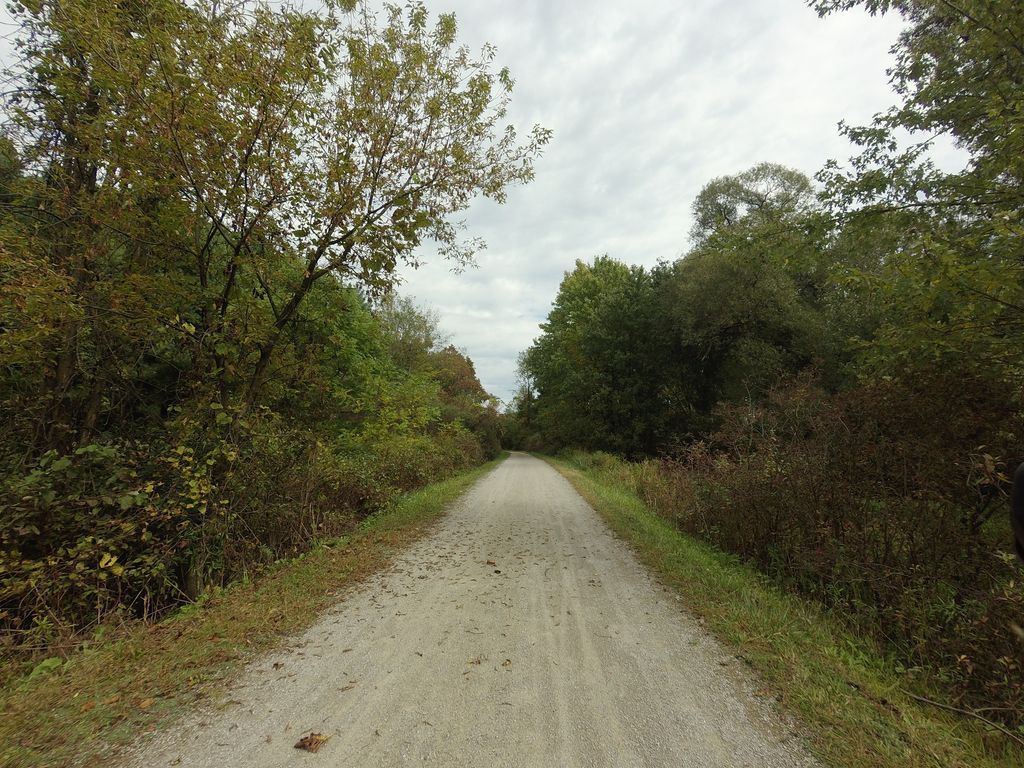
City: hamilton